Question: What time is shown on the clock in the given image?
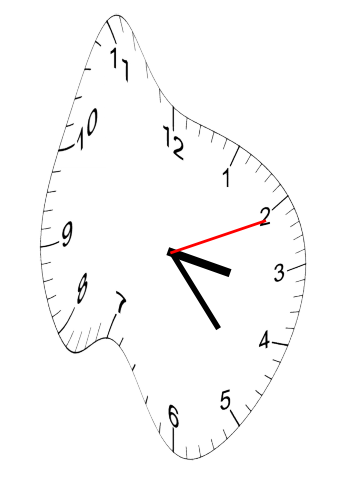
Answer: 03:23:11